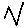
Label: zigzag